Question: I have this tab bar ViewController and when I want to change the bar button item into an image it doesn't appear.
Can you help me.

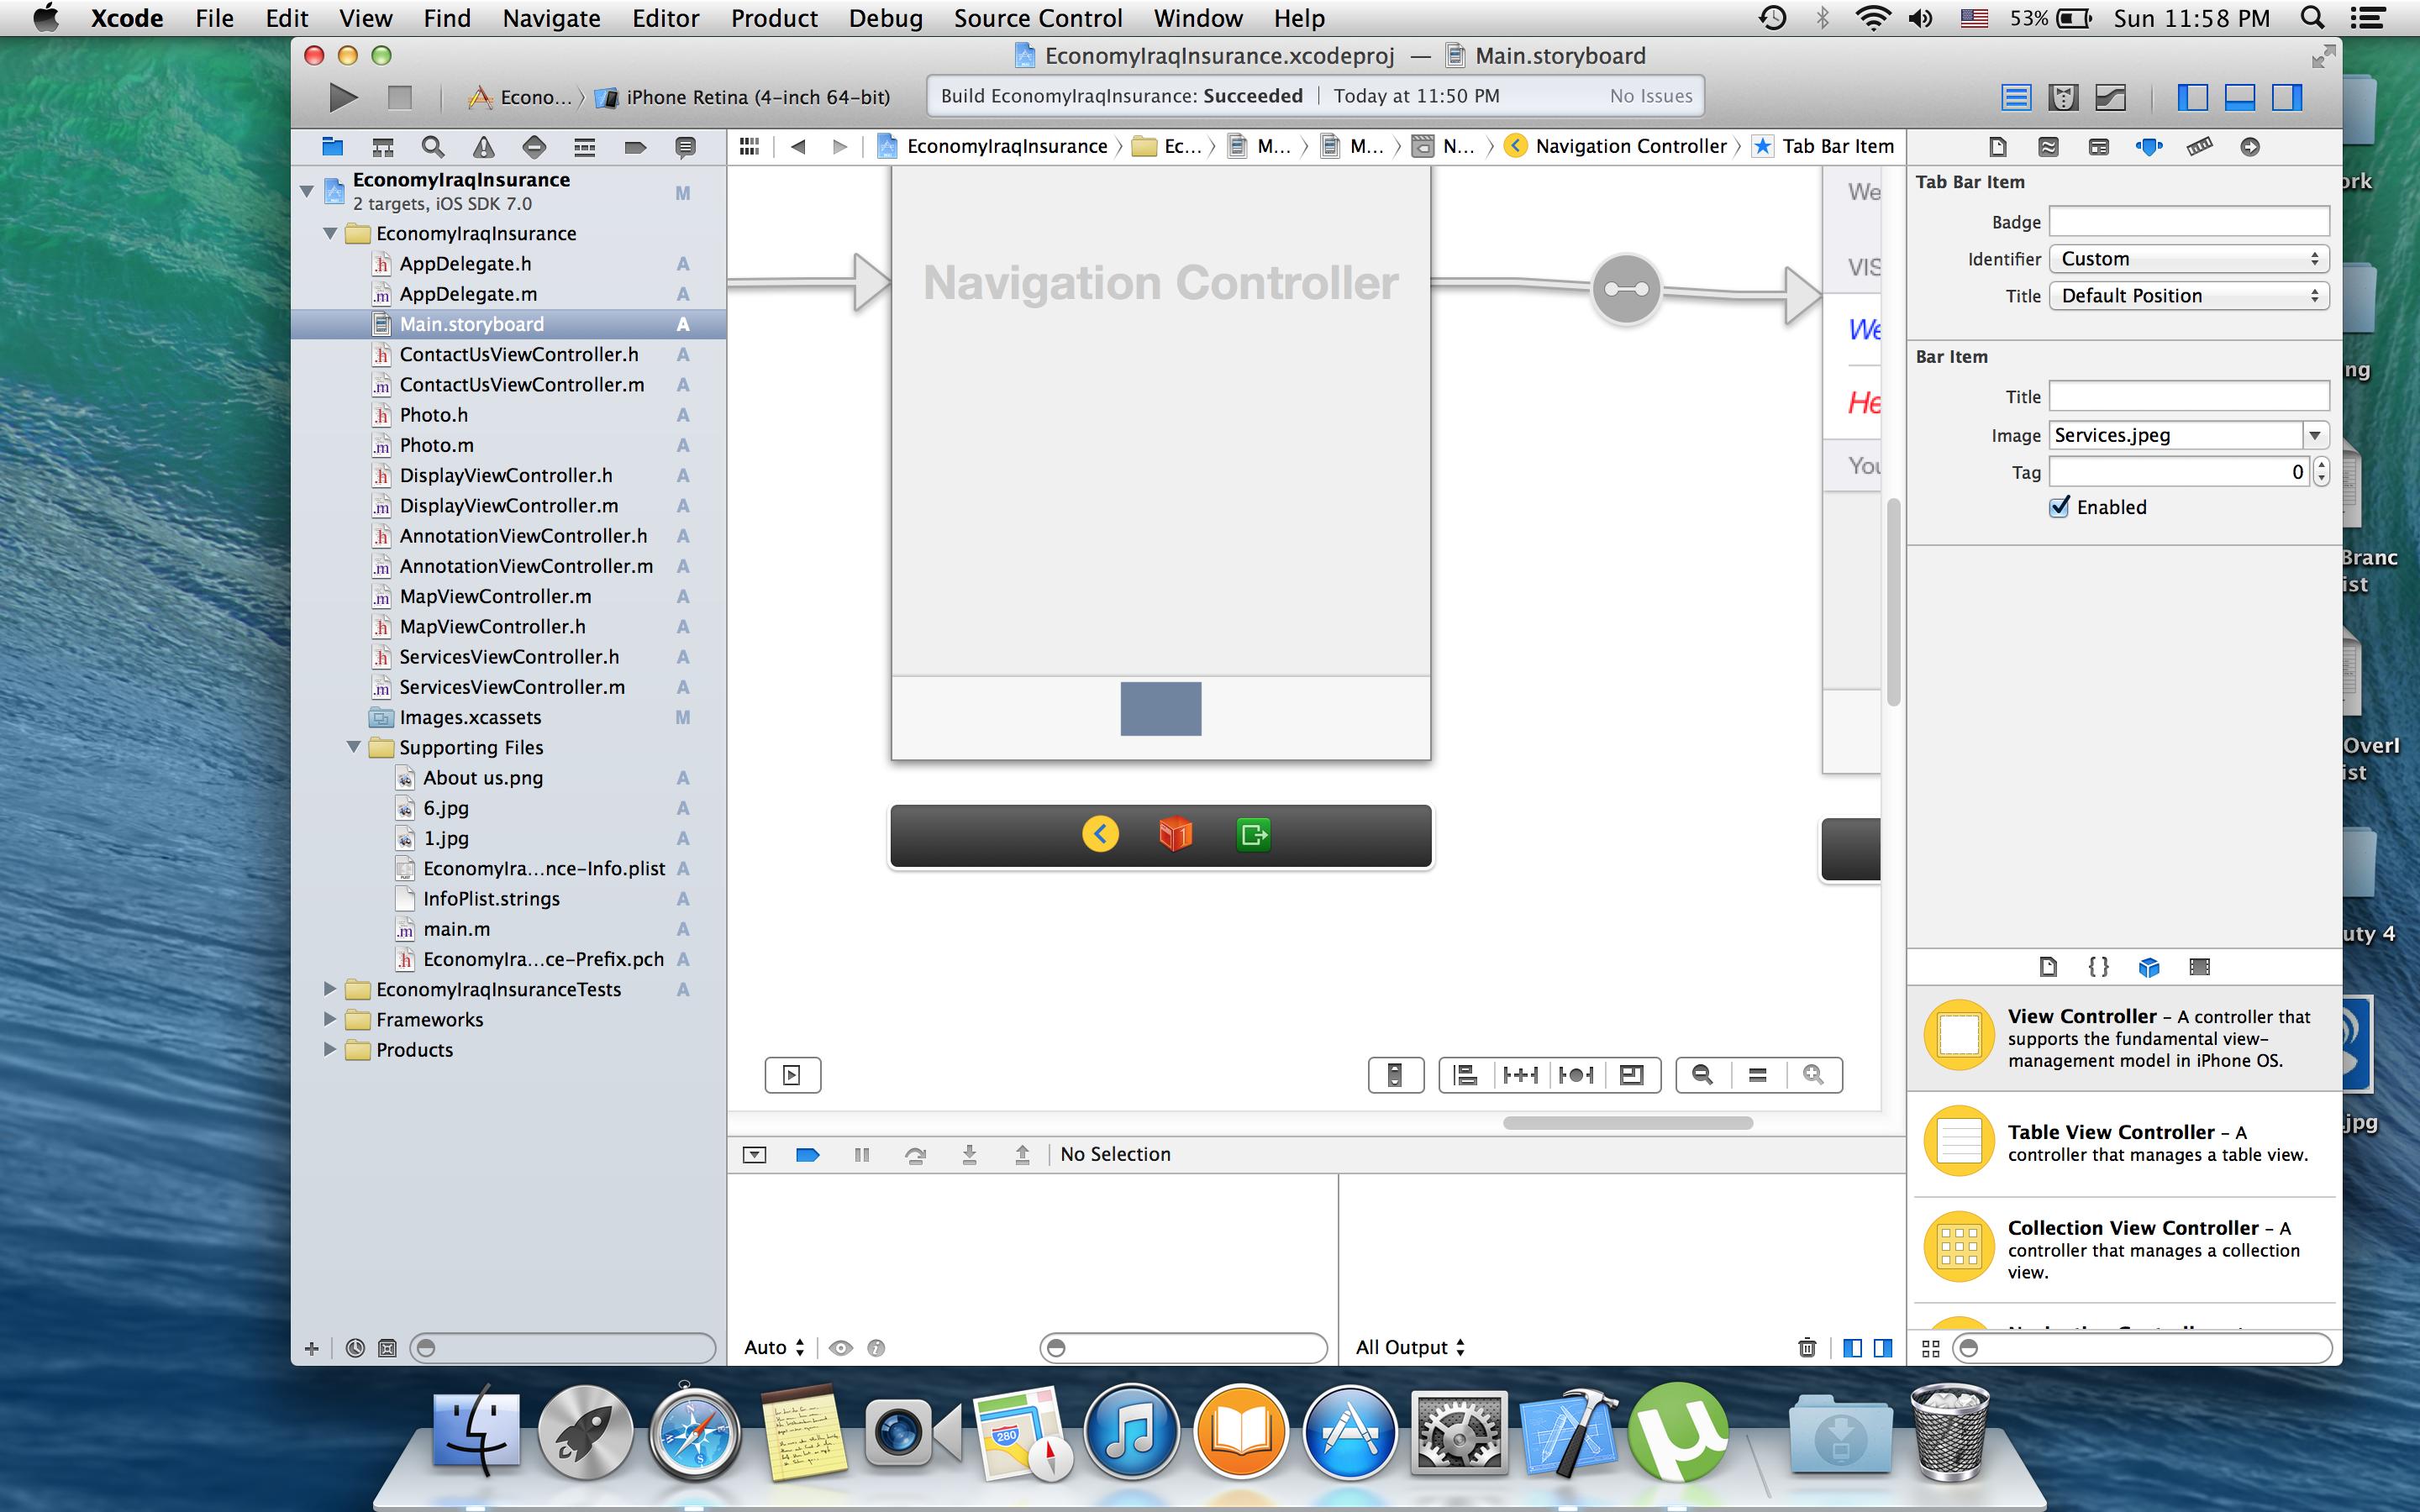
Answer: You should choose a right-sized image for the Tabbar-item.
The sizes are given here: <URL>